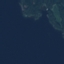
Land use / land cover class: SeaLake